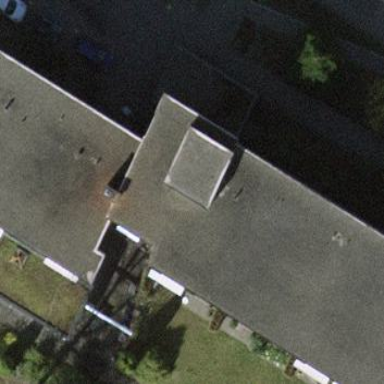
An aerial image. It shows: Building.